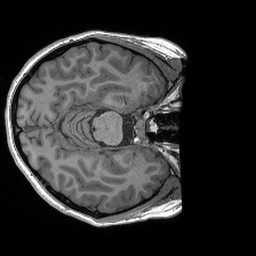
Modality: T1w
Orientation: axial
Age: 20
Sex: female
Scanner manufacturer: siemens
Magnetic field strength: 3 T
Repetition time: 2.4 s
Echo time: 0.00191 s